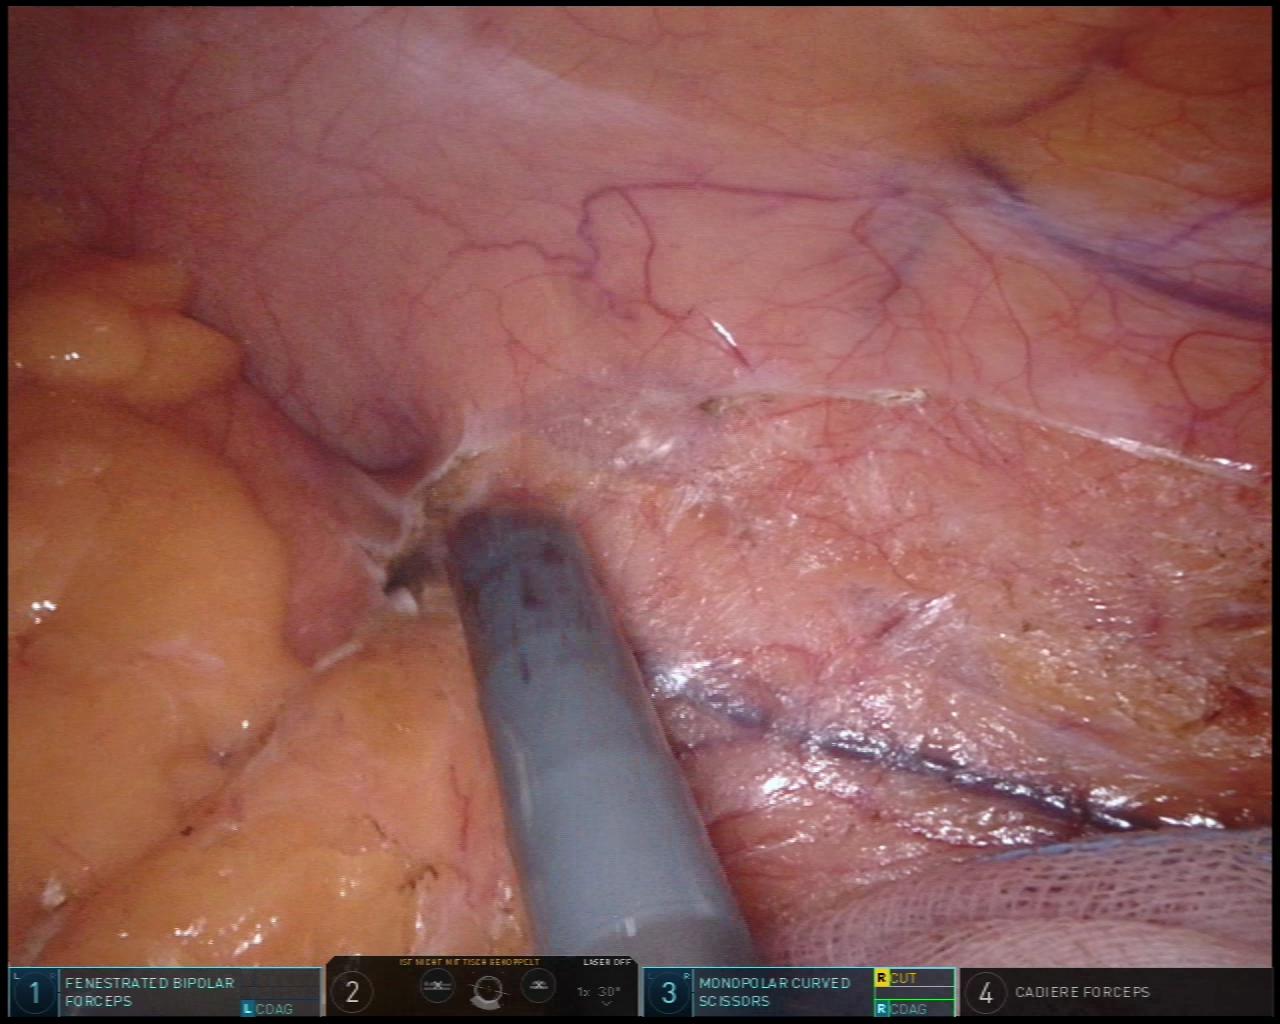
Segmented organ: abdominal_wall
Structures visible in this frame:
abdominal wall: yes
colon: no
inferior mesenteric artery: no
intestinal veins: no
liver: no
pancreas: no
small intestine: no
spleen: no
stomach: no
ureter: no
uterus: no
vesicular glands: no